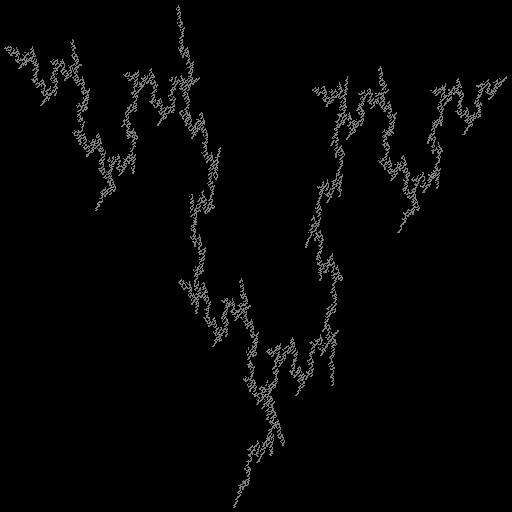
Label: koch_curve